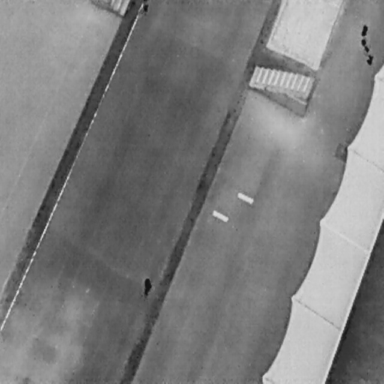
There are two People in the infrared image.